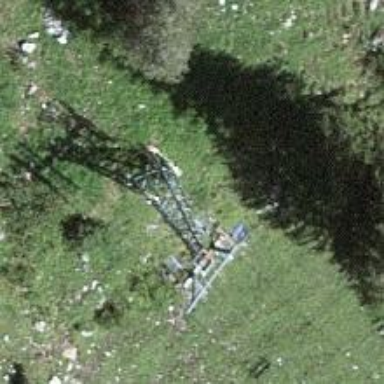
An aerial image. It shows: Pylon for aerialway.